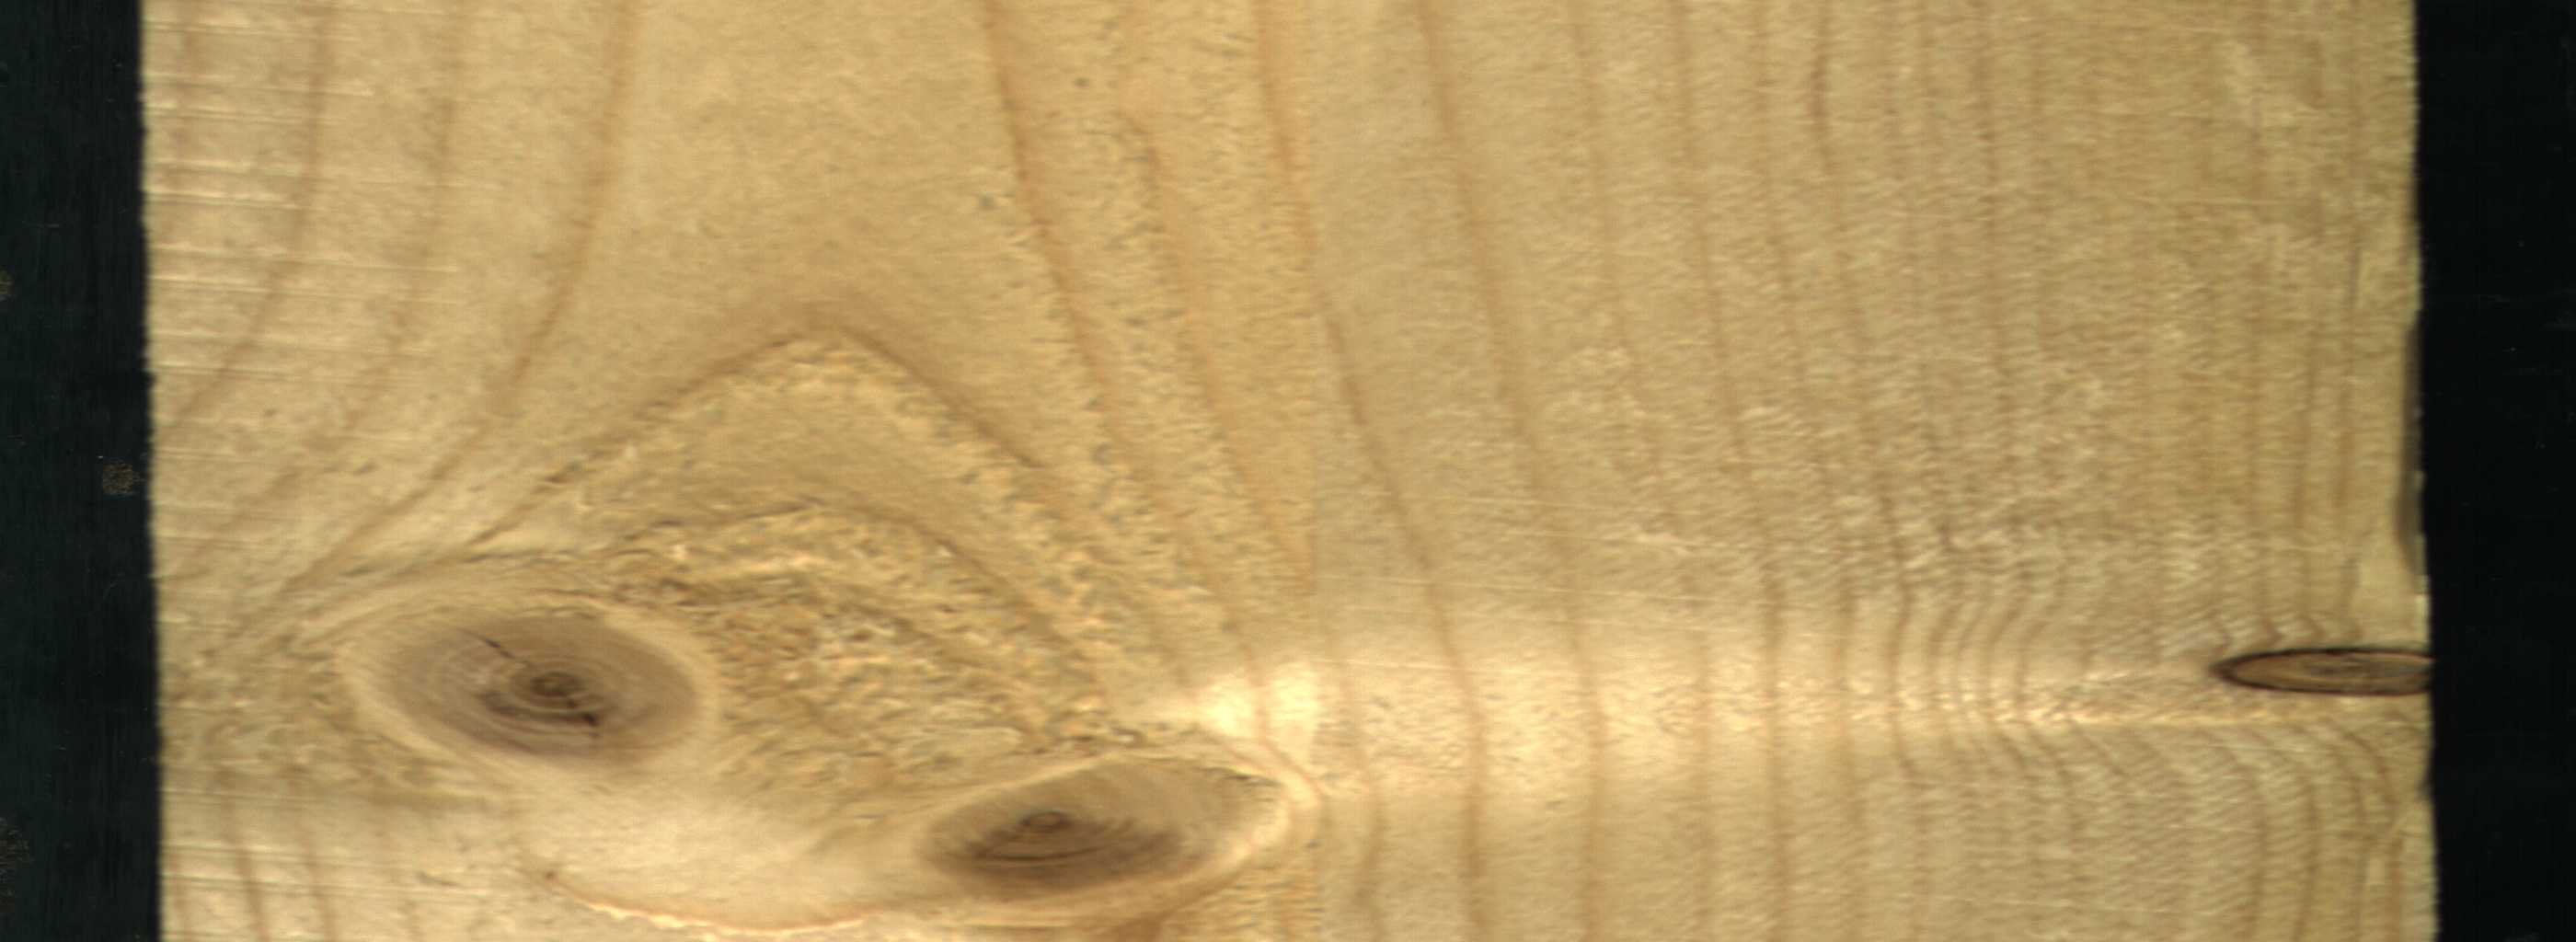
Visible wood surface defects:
Dead_Knot
Live_Knot
Live_Knot